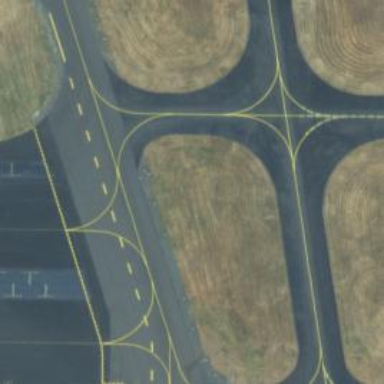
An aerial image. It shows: Image of taxiway at airport.